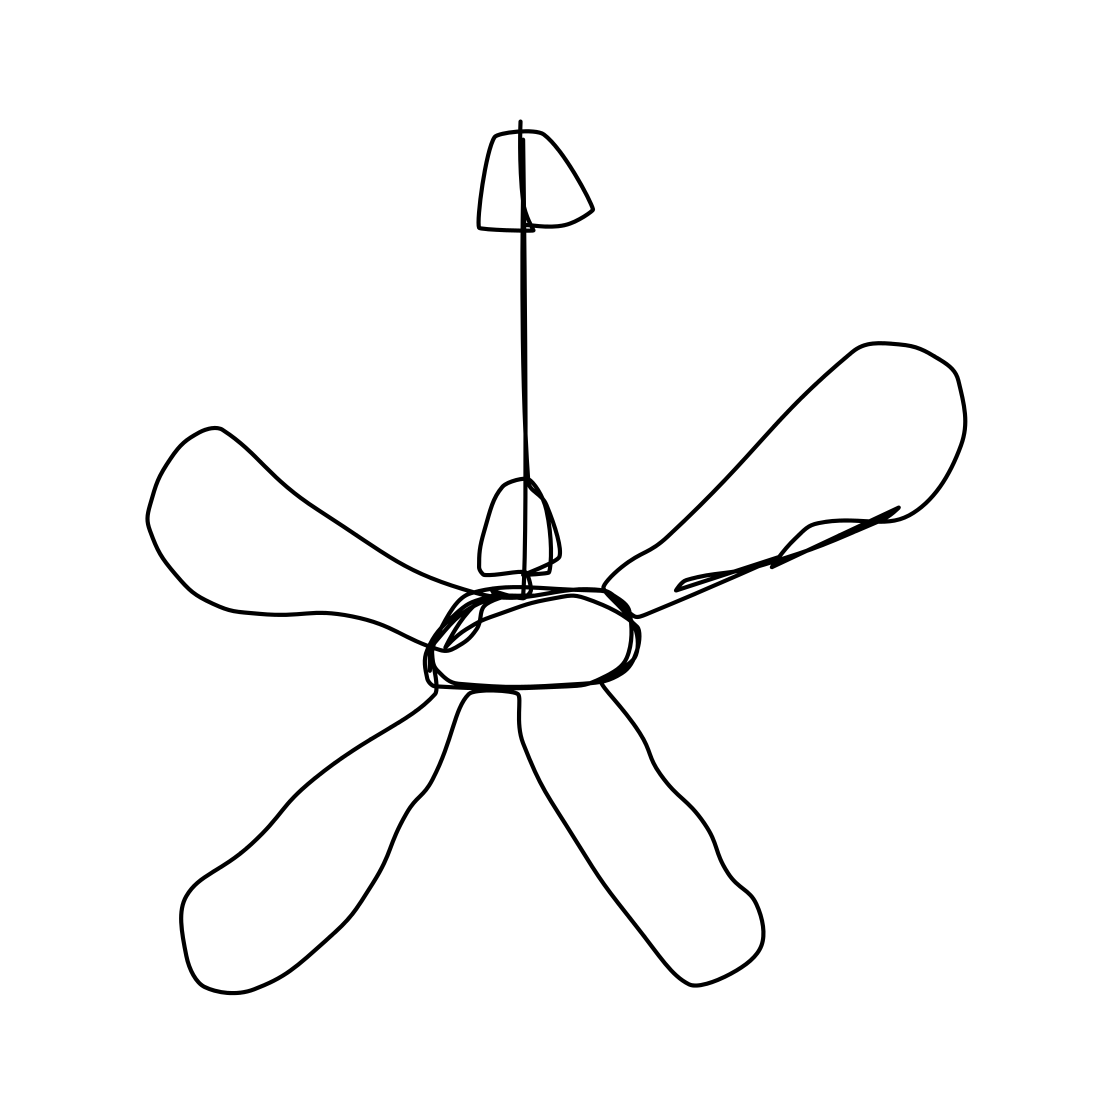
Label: fan